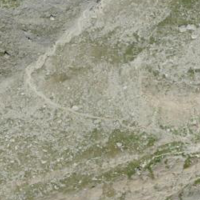
EUNIS habitat code: 48
Species observed at this site:
Sempervivum montanum